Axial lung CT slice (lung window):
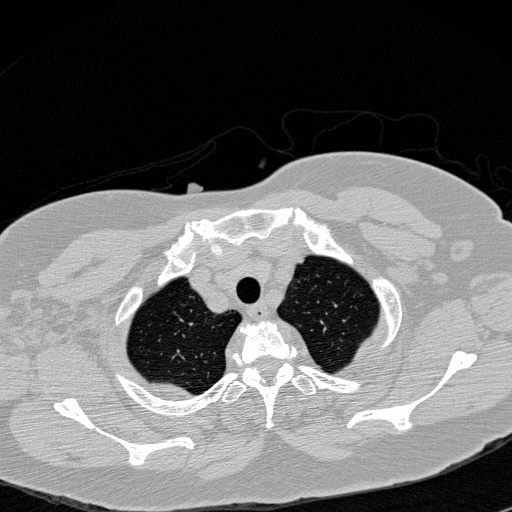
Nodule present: no